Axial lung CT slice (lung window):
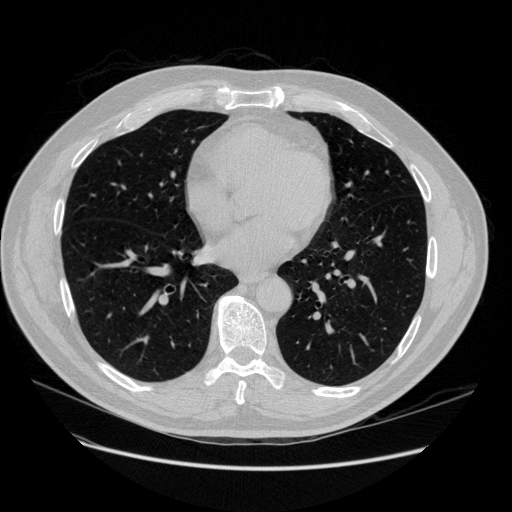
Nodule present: no